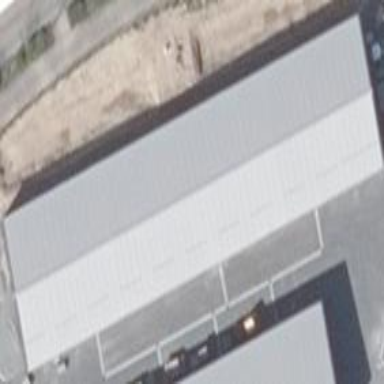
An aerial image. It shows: Warehouse building.